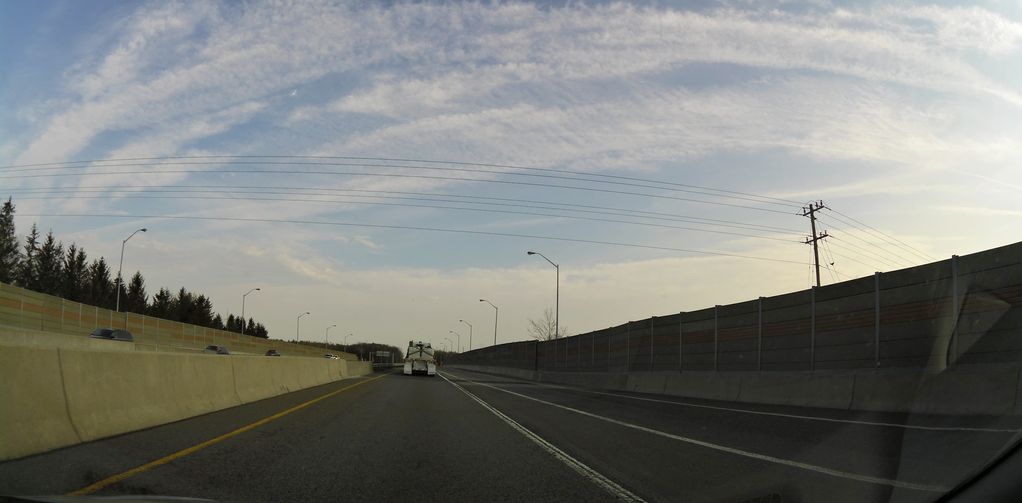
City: hamilton